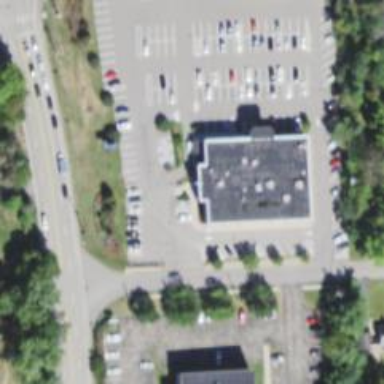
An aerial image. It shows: Leisure land featuring bowling alley.